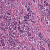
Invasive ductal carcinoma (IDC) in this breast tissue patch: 1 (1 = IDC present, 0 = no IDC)